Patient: sex M, age 69
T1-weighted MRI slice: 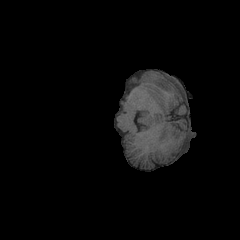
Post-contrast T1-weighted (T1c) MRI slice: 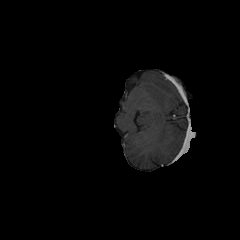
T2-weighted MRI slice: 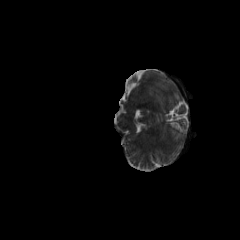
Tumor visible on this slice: no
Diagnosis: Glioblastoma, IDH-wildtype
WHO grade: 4